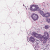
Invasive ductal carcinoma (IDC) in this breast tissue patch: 0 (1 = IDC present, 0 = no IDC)